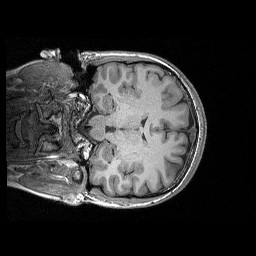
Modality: T1w
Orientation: coronal
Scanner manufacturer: siemens
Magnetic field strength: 3 T
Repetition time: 2.3 s
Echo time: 0.00298 s